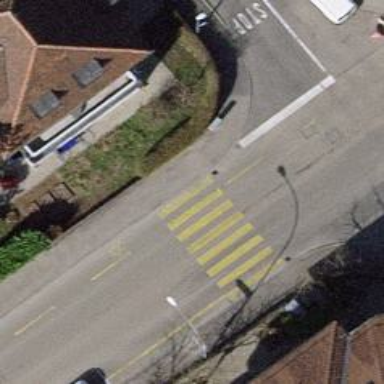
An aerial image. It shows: Marked crossing with zebra markings on the road.